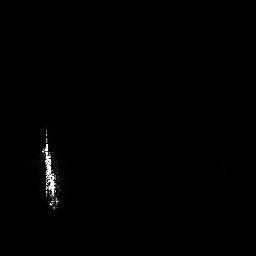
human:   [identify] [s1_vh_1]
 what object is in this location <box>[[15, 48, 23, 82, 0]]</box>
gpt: <ref>1 medium ship at the left</ref>